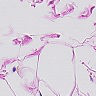
Metastatic tissue present: no